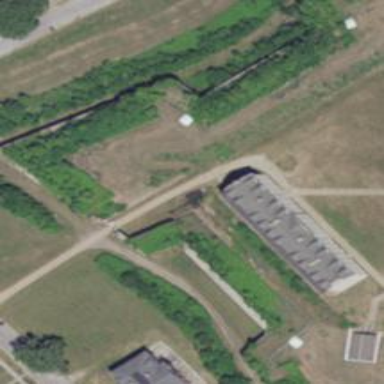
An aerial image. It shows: Military barracks building within military zone.